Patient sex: F
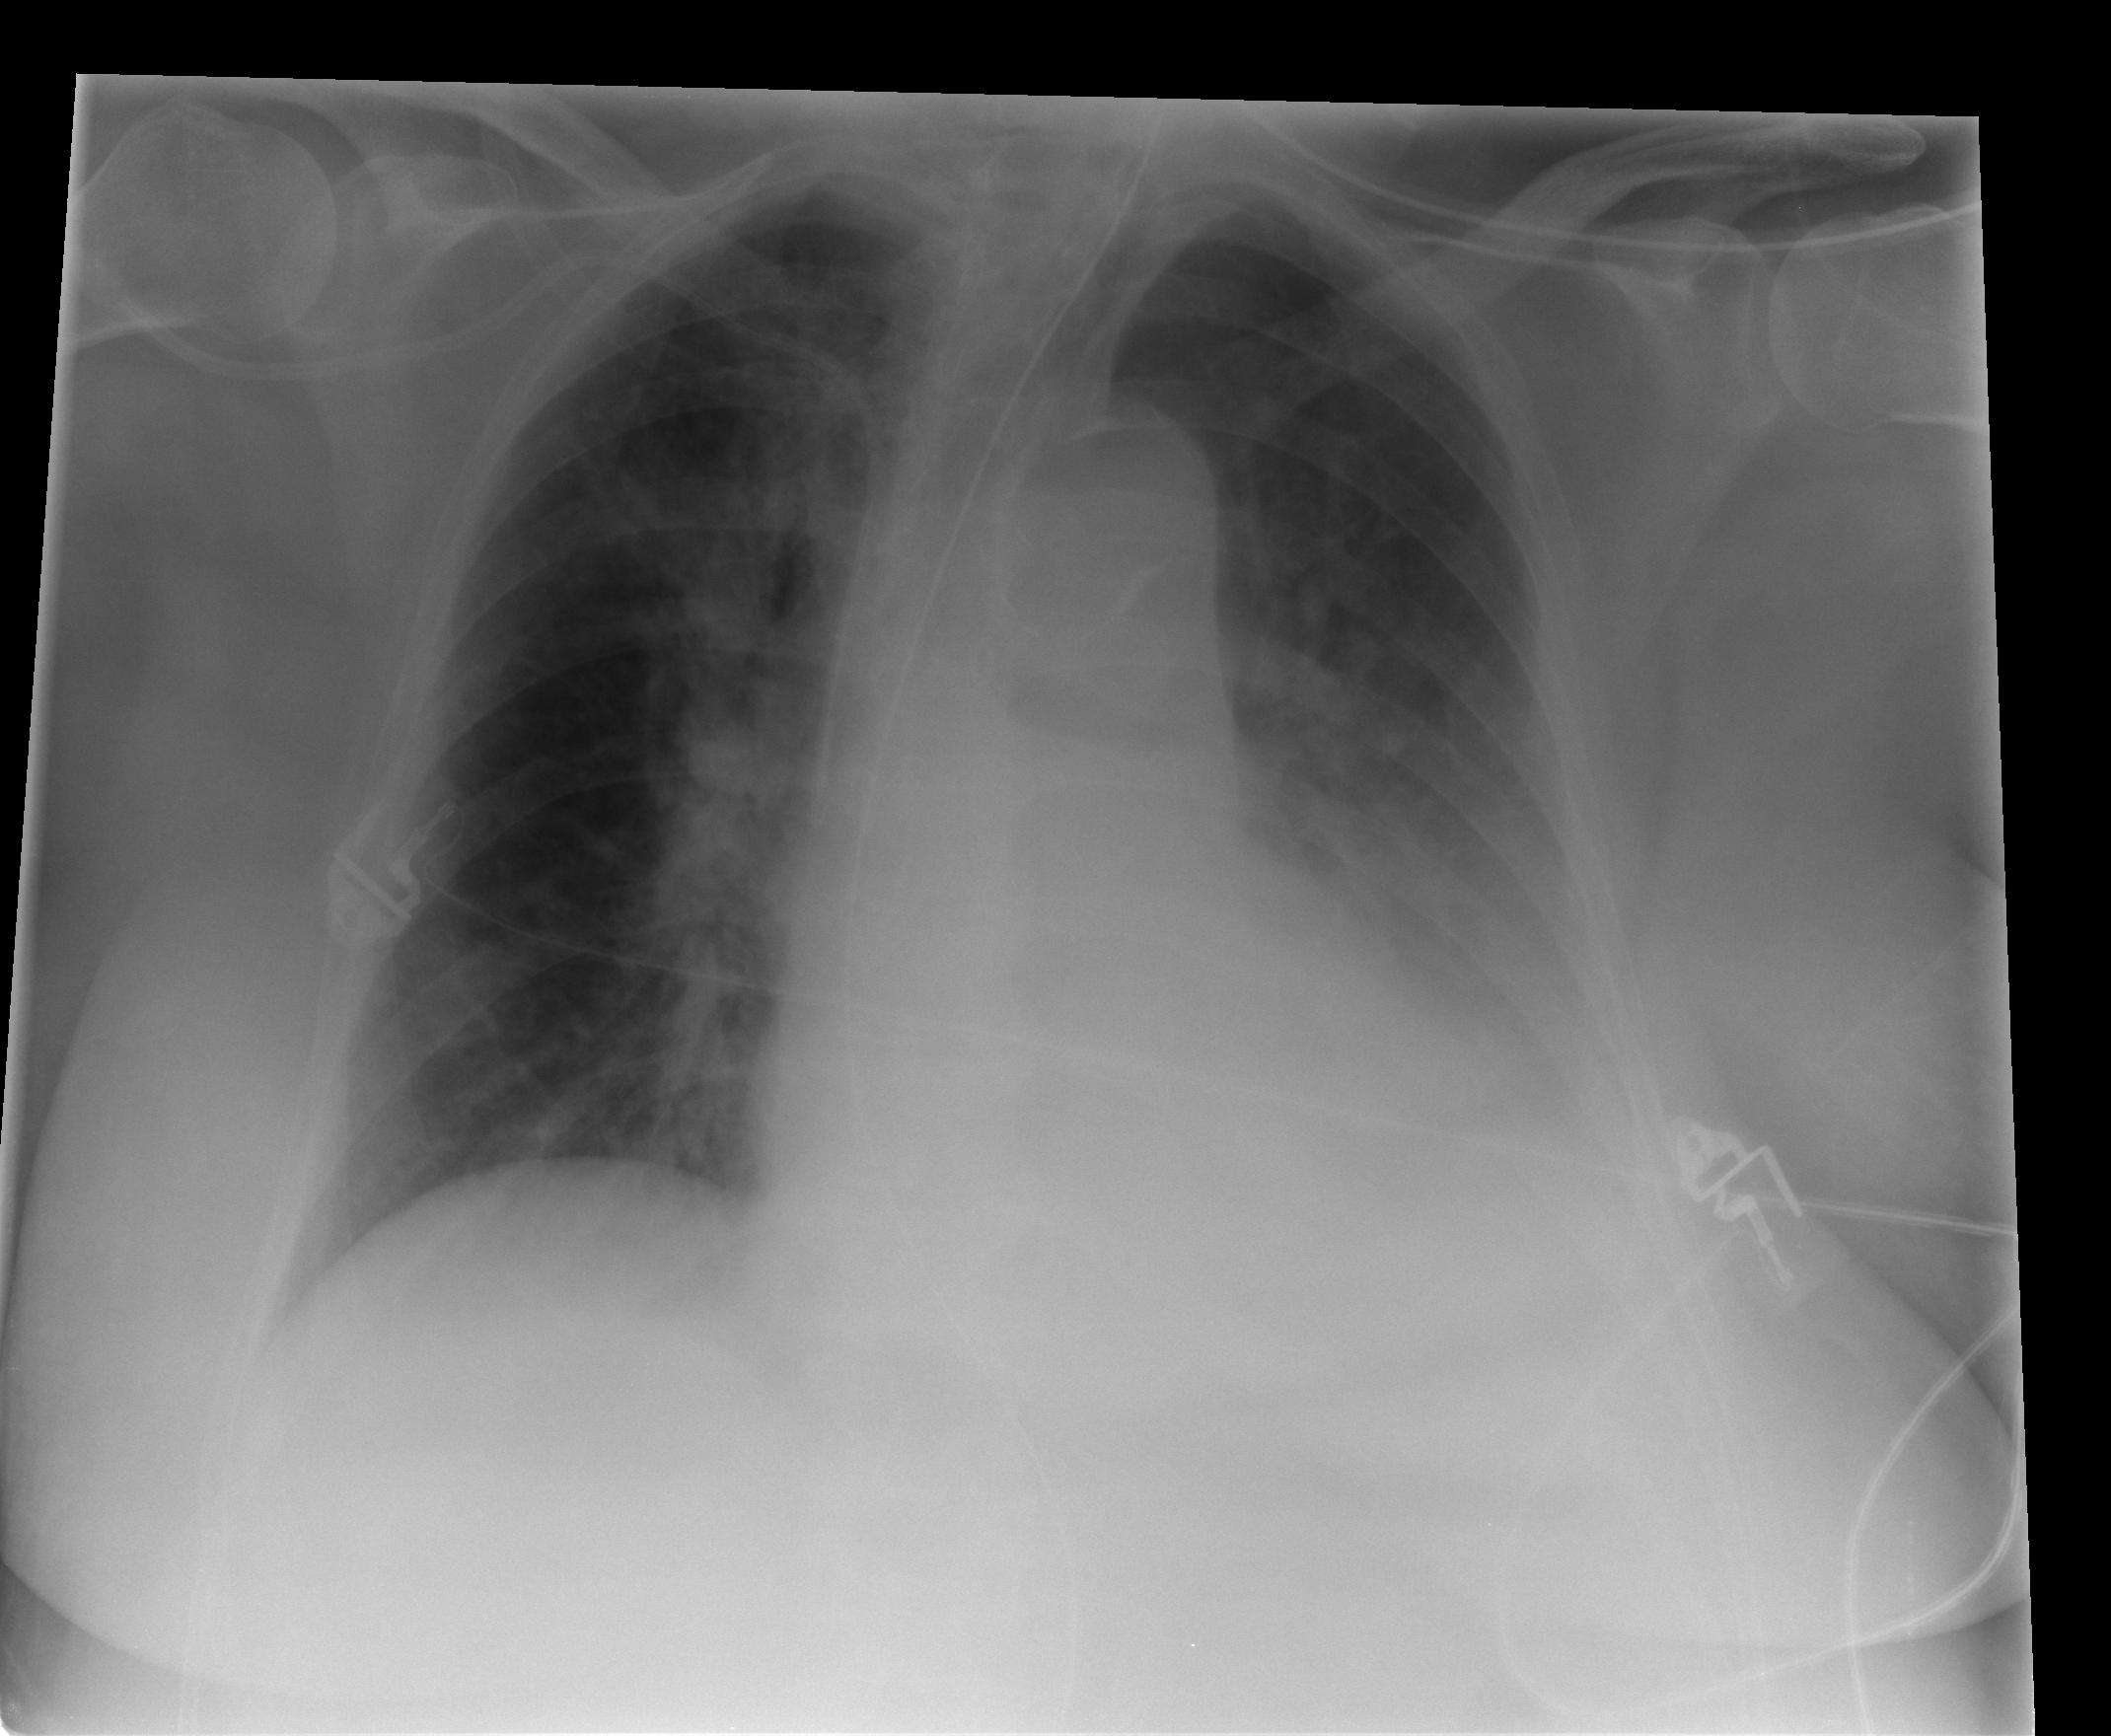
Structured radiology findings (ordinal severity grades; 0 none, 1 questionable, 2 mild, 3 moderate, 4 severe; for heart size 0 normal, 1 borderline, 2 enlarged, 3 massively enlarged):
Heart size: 2
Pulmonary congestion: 2
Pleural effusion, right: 0
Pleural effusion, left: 2
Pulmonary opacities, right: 1
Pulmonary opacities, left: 0
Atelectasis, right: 0
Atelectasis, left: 2